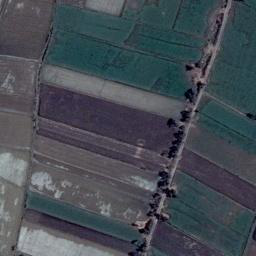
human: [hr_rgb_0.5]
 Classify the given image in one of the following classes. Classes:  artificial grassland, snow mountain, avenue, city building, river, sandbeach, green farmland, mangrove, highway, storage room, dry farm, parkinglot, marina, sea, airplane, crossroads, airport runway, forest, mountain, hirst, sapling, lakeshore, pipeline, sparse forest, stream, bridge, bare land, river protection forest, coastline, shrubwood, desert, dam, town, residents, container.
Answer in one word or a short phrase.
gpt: green farmland